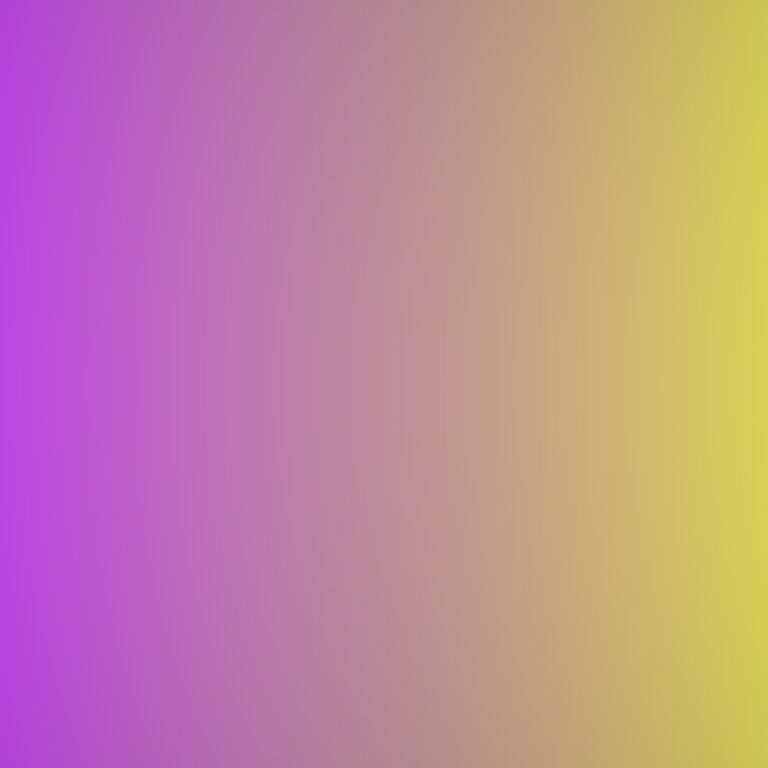
Abstract light effect, smooth gradient from violet to yellow, calm atmosphere, soft blend, no room, no furniture, no objects.